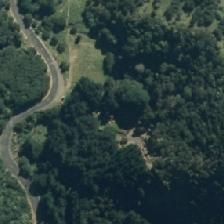
Land cover: low_producing_grassland